Aerial crown-view tile of a tropical tree (Barro Colorado Island, Panama), acquired 20250616:
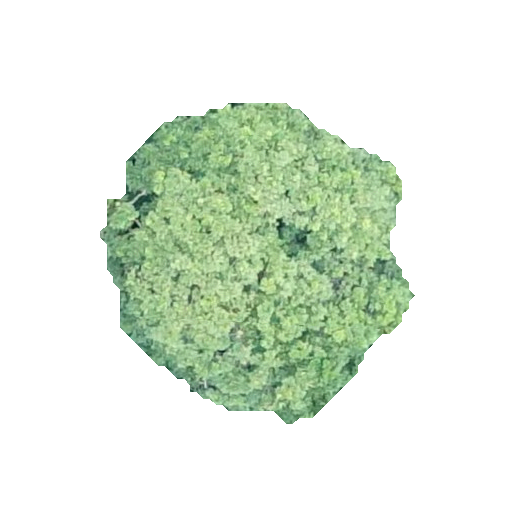
Species: Simarouba amara
GBIF accepted scientific name: Simarouba amara
Crown area: 104.739 m²